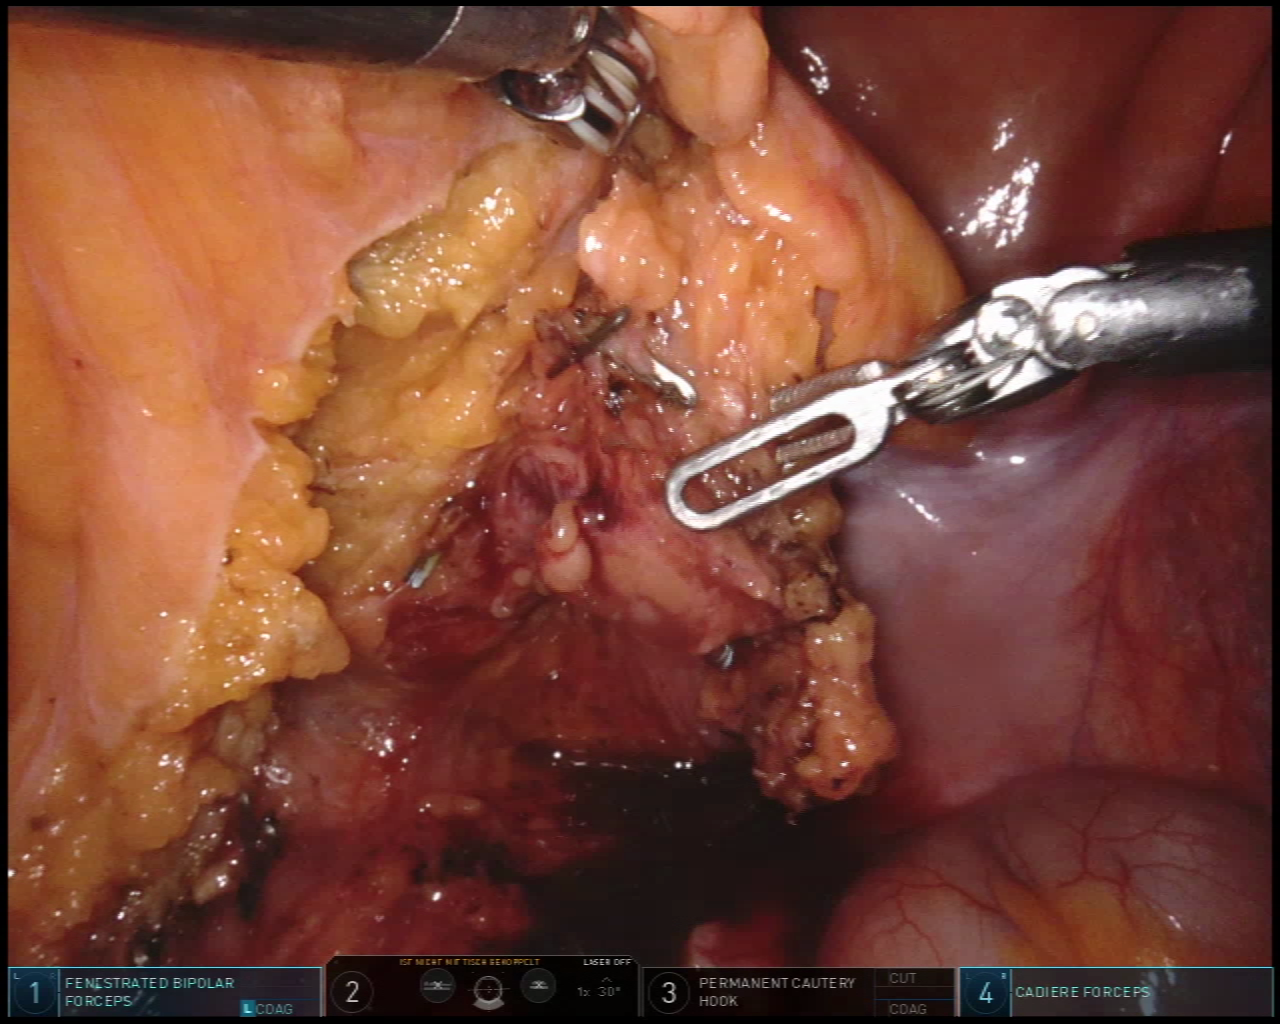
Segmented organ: small_intestine
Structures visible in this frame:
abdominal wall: yes
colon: no
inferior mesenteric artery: no
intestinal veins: no
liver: no
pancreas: no
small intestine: yes
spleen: no
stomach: no
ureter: no
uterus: no
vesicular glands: no